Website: home-depot
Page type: delivery-shipping
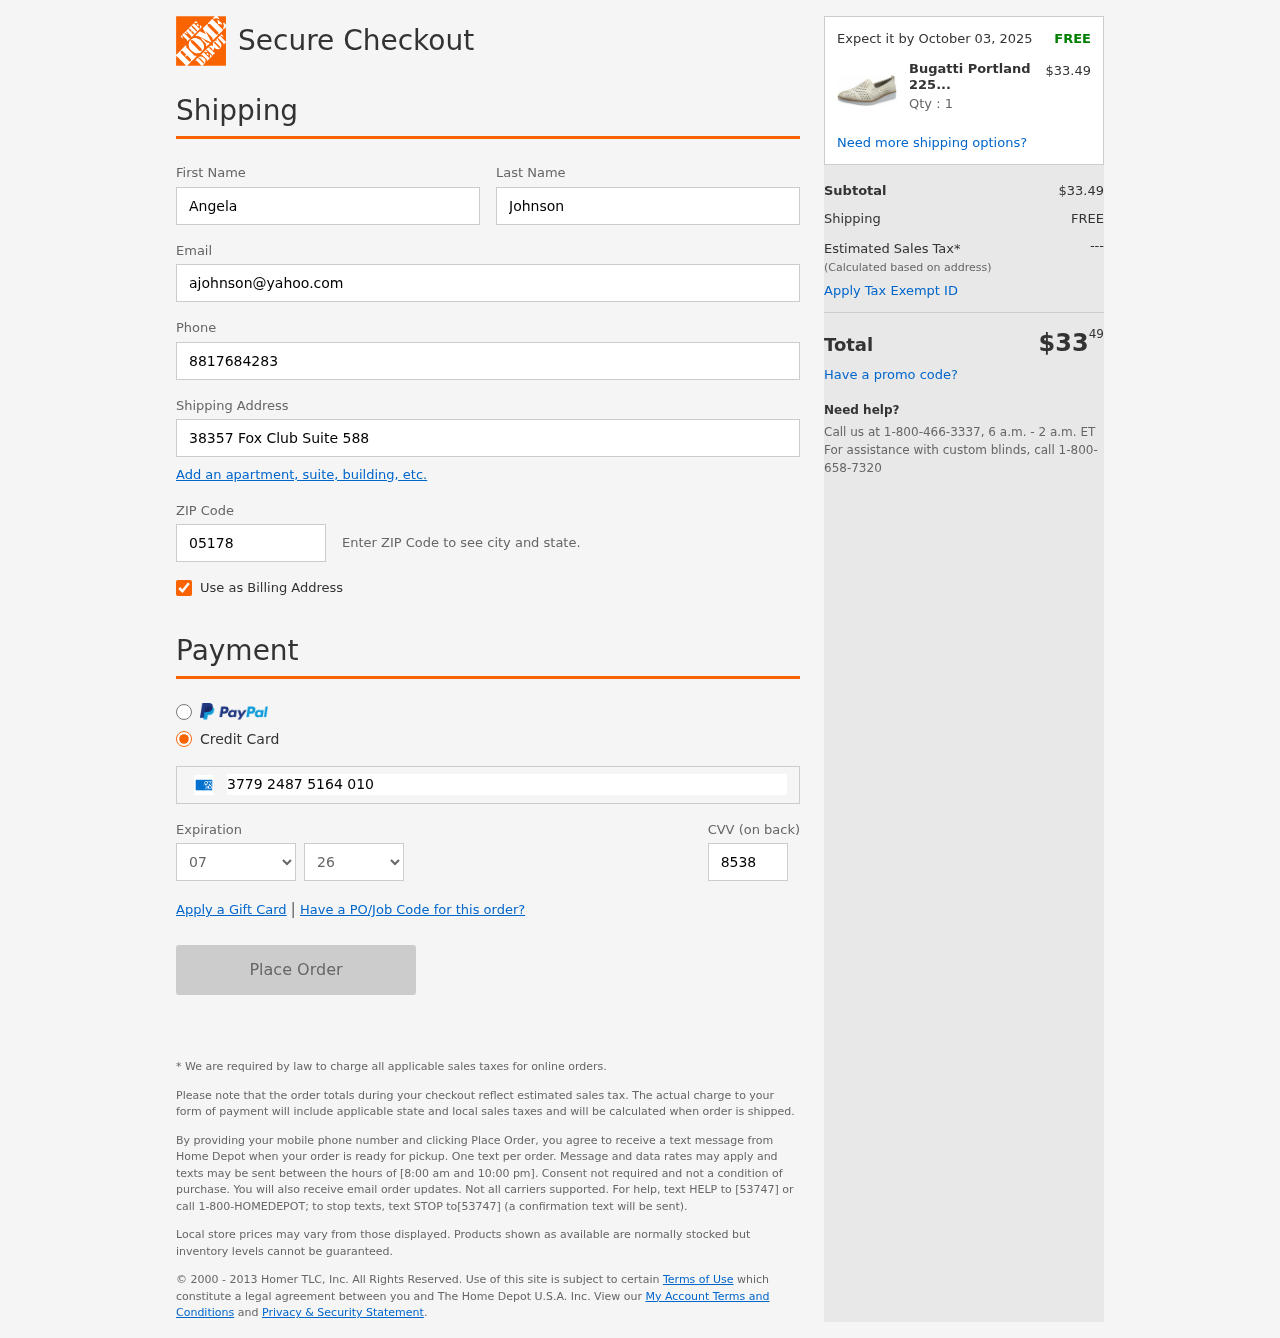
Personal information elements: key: PII_CARD_CVV
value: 8538
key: PII_CARD_EXPIRY_MONTH
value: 07
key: PII_CARD_EXPIRY_YEAR
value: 26
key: PII_CARD_NUMBER
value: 3779 2487 5164 010
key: PII_EMAIL
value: ajohnson@yahoo.com
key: PII_FIRSTNAME
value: Angela
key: PII_LASTNAME
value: Johnson
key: PII_PHONE
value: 8817684283
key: PII_POSTCODE
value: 05178
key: PII_STREET
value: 38357 Fox Club Suite 588
Product elements: key: PRODUCT1_NAME
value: Bugatti Portland 2250076 Loafers, (Puder 74), 5 UK
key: PRODUCT1_PRICE
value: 33.49
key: PRODUCT1_QUANTITY
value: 1
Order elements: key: ORDER_DELIVERY_DATE
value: Expect it by October 03, 2025
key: ORDER_SUBTOTAL
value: $33.49
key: ORDER_SHIPPING_COST
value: FREE
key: ORDER_TOTAL
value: $3349